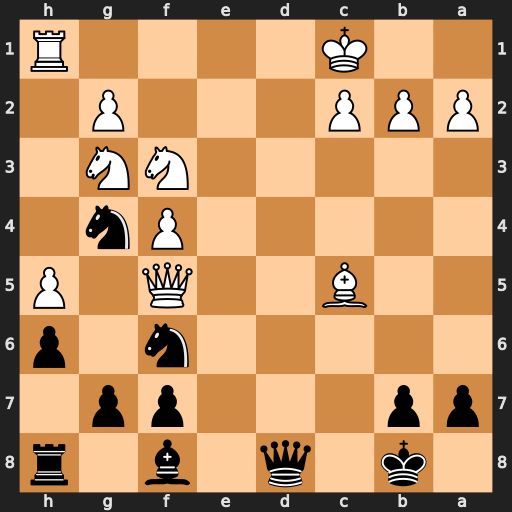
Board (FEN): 1k1q1b1r/pp3pp1/5n1p/2B2Q1P/5Pn1/5NN1/PPP3P1/2K4R
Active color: b
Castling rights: -
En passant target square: -
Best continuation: g6 hxg6 fxg6